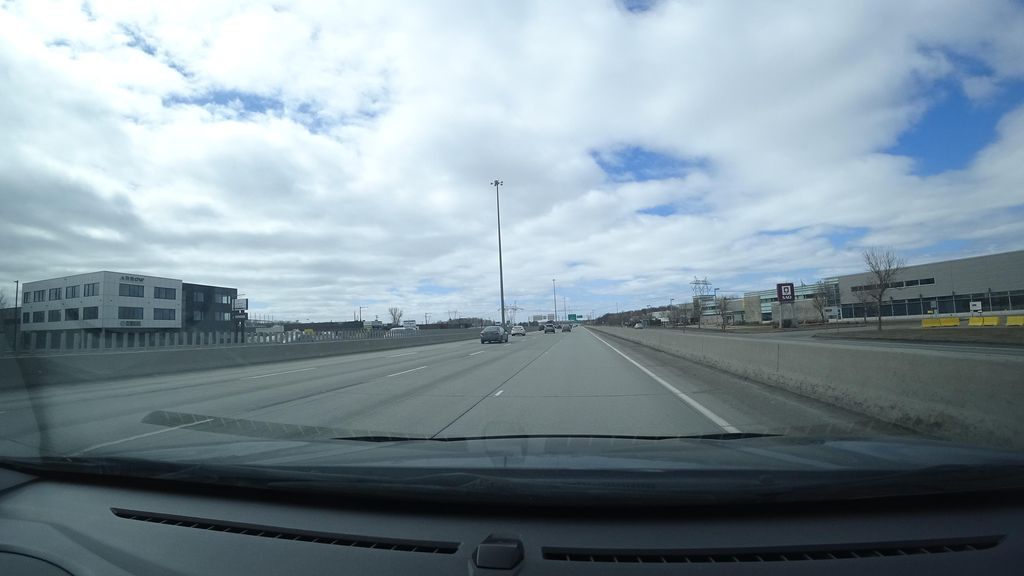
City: quebec_city